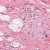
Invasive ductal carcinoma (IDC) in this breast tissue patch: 0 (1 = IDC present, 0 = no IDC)